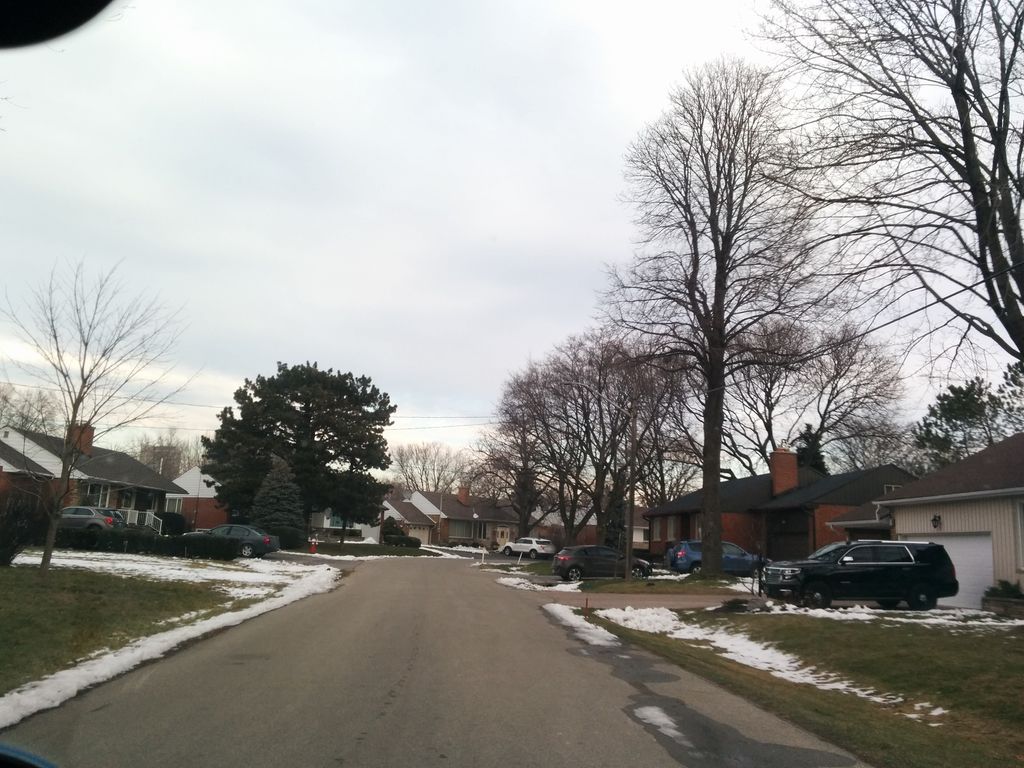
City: toronto